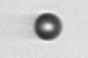
Label: bead